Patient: sex M, age 73
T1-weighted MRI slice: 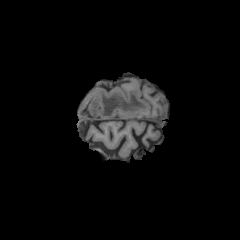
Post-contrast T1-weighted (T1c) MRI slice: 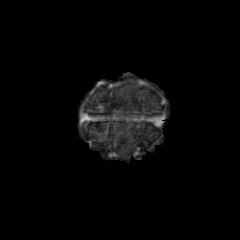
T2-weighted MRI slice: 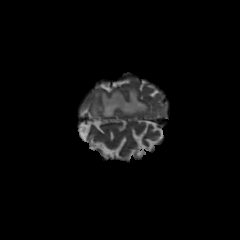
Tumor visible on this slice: yes
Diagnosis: Glioblastoma, IDH-wildtype
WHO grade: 4